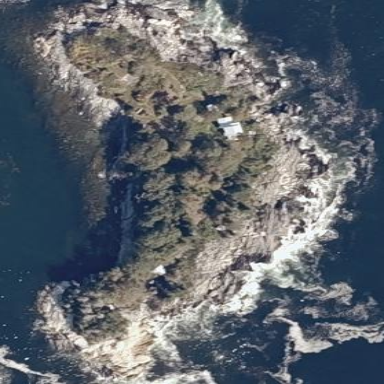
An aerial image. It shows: Islet located along the natural coastline.